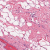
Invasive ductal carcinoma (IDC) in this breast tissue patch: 0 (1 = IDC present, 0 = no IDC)